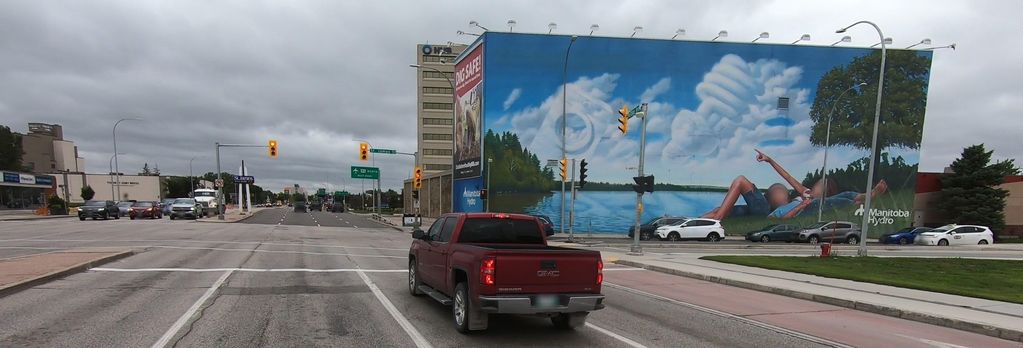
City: winnipeg